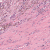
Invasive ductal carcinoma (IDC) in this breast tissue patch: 0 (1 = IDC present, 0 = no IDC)